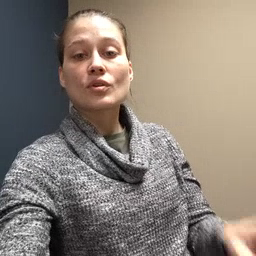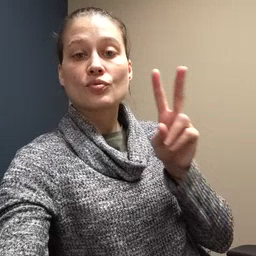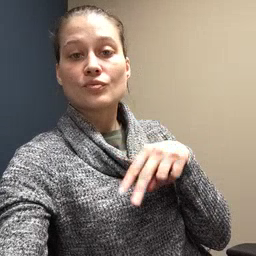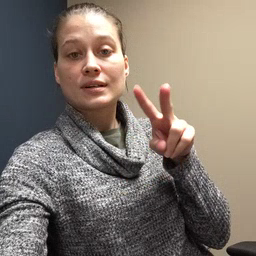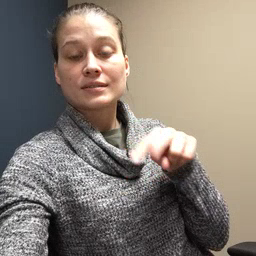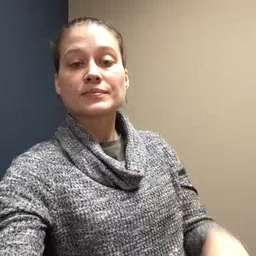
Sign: read